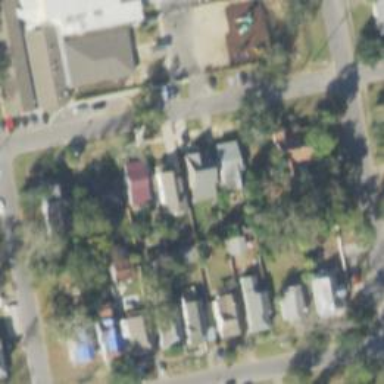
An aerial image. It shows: Residential area composed of single-family homes.